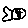
Label: fish